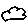
Label: cloud